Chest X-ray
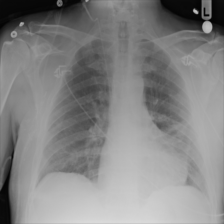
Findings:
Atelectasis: negative
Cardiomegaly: negative
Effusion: negative
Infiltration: negative
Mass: negative
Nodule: negative
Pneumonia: negative
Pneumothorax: negative
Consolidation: negative
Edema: negative
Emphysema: negative
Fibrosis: negative
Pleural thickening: negative
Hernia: negative